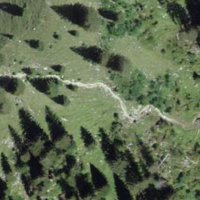
EUNIS habitat code: 23
Species observed at this site:
Milvus milvus
Aquila chrysaetos